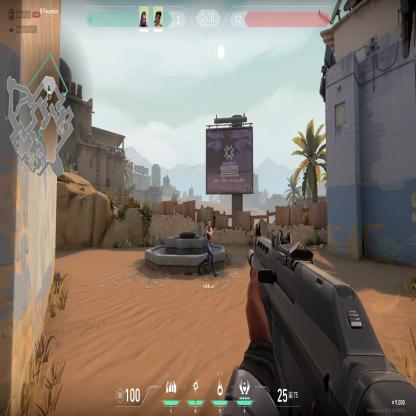
Label: teammate